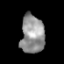
Tissue: prostate
Cell type: Epithelial cells
Senescence score: 0.3484
Nuclear area (px): 894
Mean DAPI intensity: 146.419